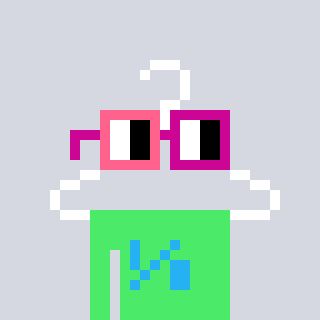
a pixel art character with square pink and red glasses, a hanger-shaped head and a teal-colored body on a cool background